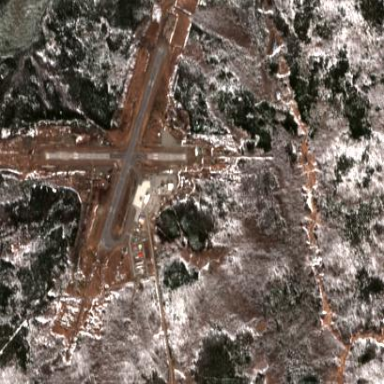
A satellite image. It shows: Apron at the airport.